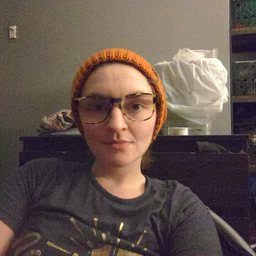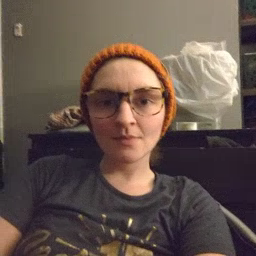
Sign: pajamas